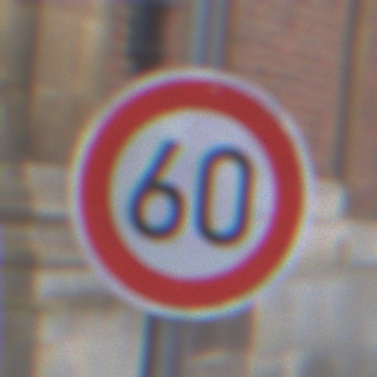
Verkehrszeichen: Geschwindigkeit60
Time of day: Midday
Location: Outdoor (Urban)
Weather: Overcast
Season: NotSpecified
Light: Natural